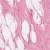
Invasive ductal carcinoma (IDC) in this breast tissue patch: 0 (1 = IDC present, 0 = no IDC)